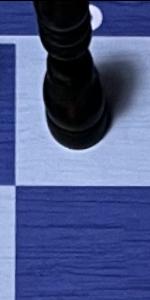
Label: Empty